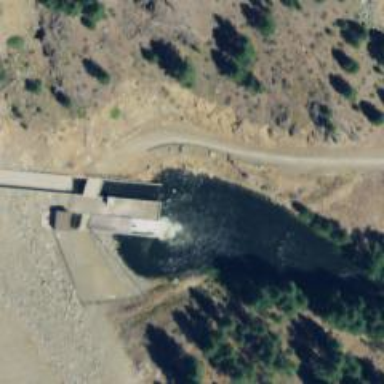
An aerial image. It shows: Spillway within waterway.